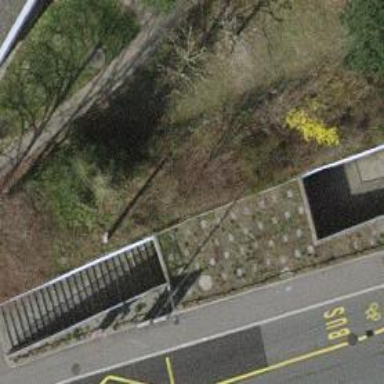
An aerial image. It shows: Footway tunnel with asphalt surface.